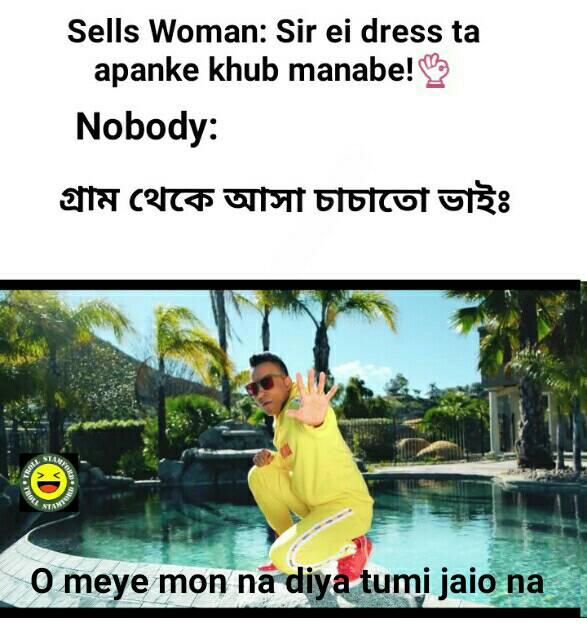
Caption: Sells Woman: Sir ei dress ta apanake khub manabe   Nobody :  গ্রাম থেকে আসা চাচাতো ভাইঃ     O meye mon na diya tumi jaio na
Label: non-hate